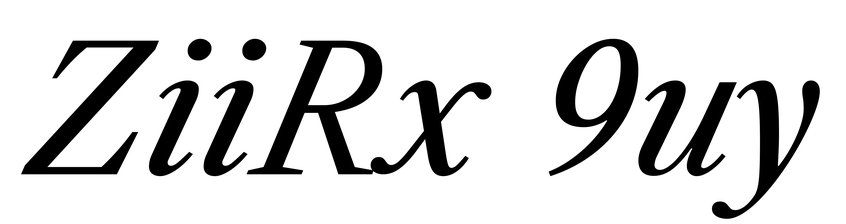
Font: LibreCaslonText-Italic_Italic